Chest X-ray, PA view. Patient: 38 years old, sex M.
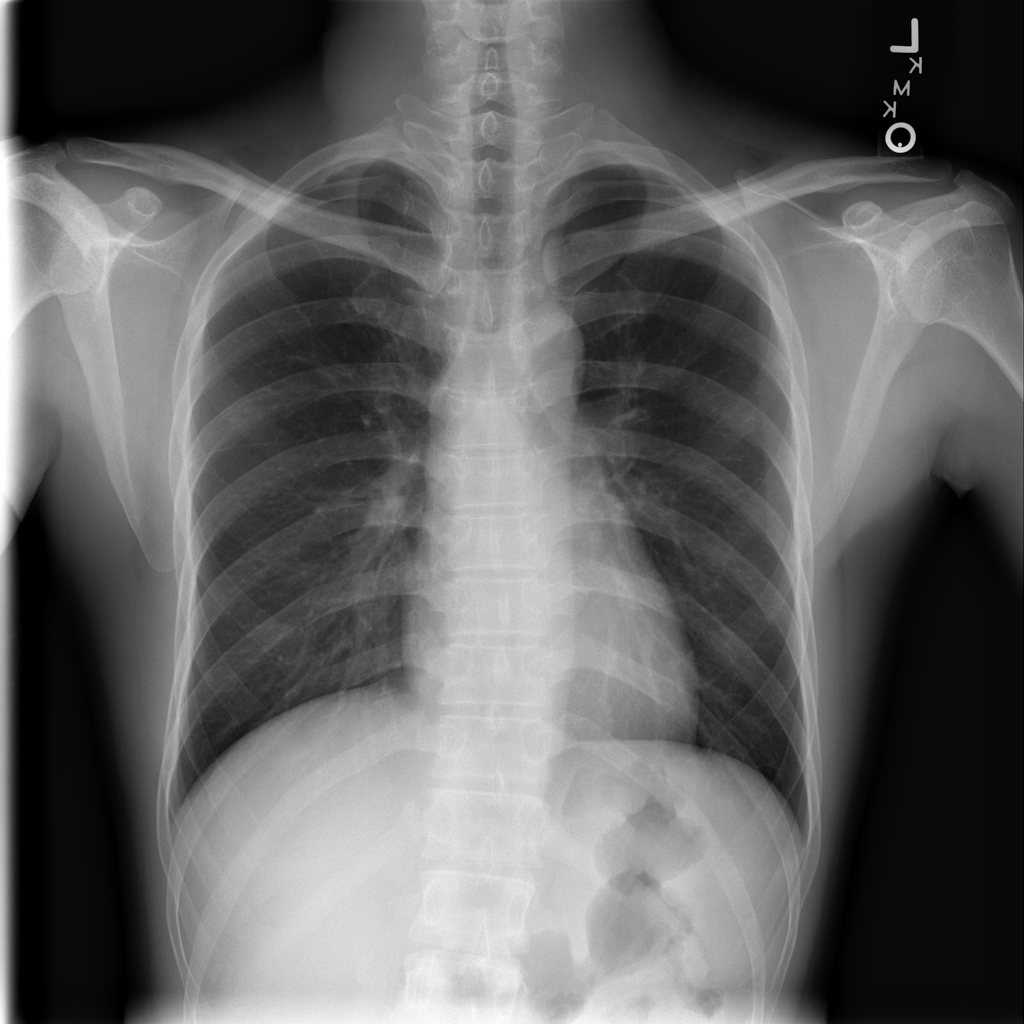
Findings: No Finding